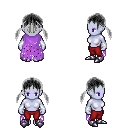
a pixel art fantasy rpg character, female body template, dark elf, purple skin, maroon tattered cape, red pants, gray twin-tailed hairstyle, white cloth bracers, metal boots, four views (front, back, left, right), 2x2 character sprite sheet, small pixel art, hard edges, no anti-aliasing